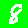
Digit: 8